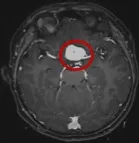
(H) Pancreatic cysts.
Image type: radiology (mri)